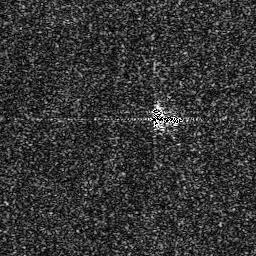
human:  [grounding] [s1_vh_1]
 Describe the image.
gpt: In the satellite image, there is  <ref>1 medium ship </ref> <box>[[56, 43, 71, 48, 0]]</box> located at center.